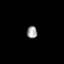
Tissue: prostate
Cell type: T cells
Senescence score: 0.7107
Nuclear area (px): 121
Mean DAPI intensity: 158.76